Question: I am trying to add sub columns within a main column for my table created with Angular and Bootstrap but I am not able to add sub columns. I am trying to get a table like this. Any help would be appreciated. Thanks.
id Name Math Science
1 2 3 1 2 3
Some Table like the one in this image:

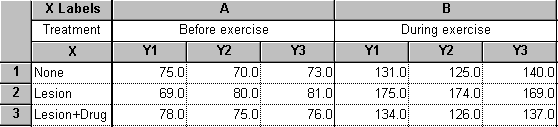
Answer: First, this has nothing to do with Angular. You can create such a table with just HTML and CSS. Here a <URL> for you.
The main idea is to use 'colspan' attribute.